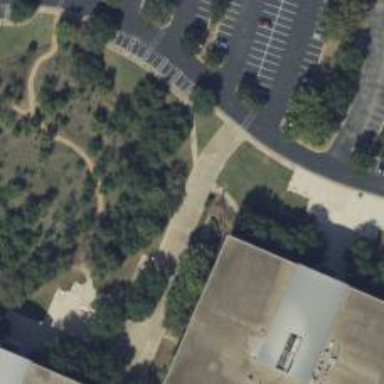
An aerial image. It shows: Path.